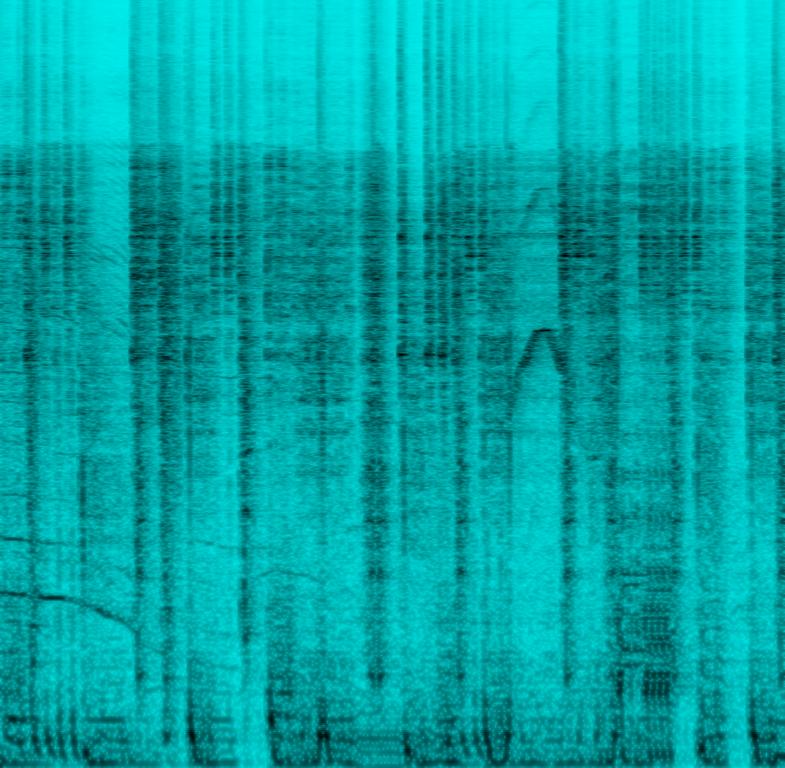
This music is an electronic dance instrumental. The tempo is fast with synthesiser arrangements, digital drumming, DJ mixer and electronic effects. The sound quality is inferior and muffled with static and booming sounds. The performance is live with ambient sounds of people whistling, cheering and talking. This is an Electro Pop instrumental.